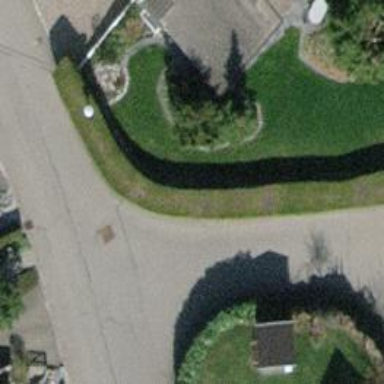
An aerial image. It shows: Hedge barrier.